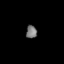
Tissue: lung
Cell type: T cells
Senescence score: 0.2261
Nuclear area (px): 136
Mean DAPI intensity: 118.235